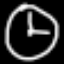
Label: clock